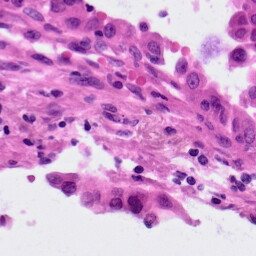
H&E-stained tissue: Lung